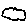
Label: cloud